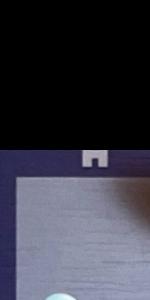
Label: Empty